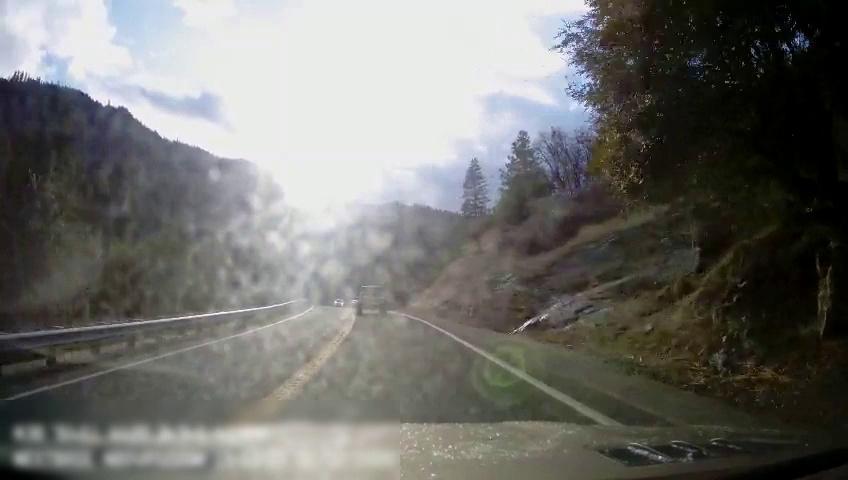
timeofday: Day
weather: Sunny
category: Drivable Space
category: Vehicles | SUV
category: Vehicles | Truck
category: Lanes | Current Lane
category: Lanes | Current Lane
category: Lanes | Alternate Lane